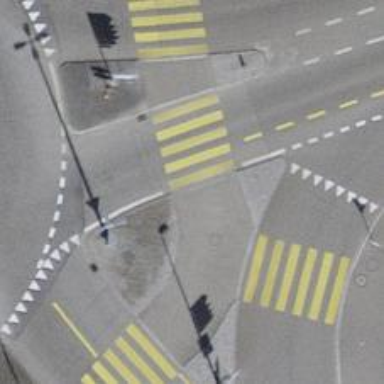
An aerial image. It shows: Footway located on traffic island.